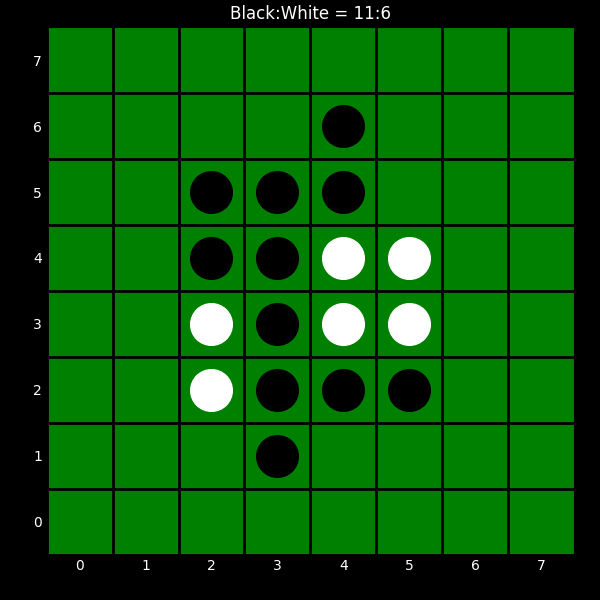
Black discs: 11
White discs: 6